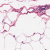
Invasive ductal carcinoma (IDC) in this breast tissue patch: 0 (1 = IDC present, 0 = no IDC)